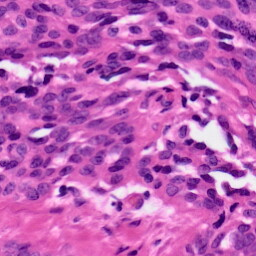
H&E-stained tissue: Ovarian